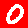
Digit: 0